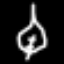
Label: leaf